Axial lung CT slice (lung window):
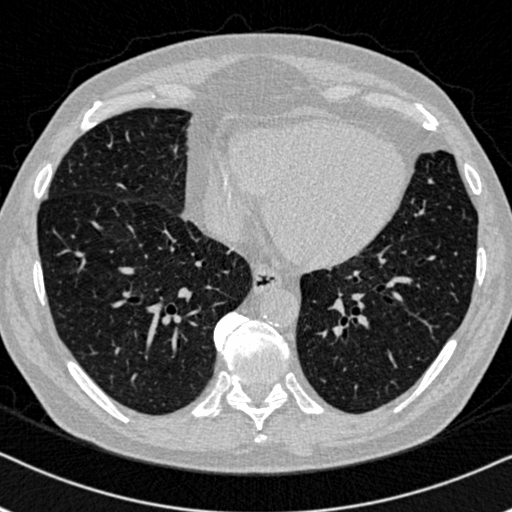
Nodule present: no